Interaction volume radius: 10 \u00c5
Interaction volume height: 20 \u00c5
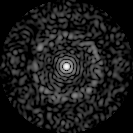
Disorder parameter: 0.8471